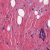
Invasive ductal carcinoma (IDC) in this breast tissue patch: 0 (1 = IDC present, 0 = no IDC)